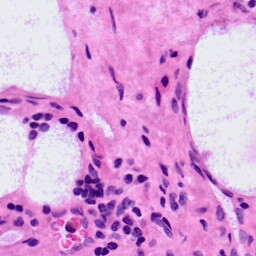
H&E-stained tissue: LymphNode